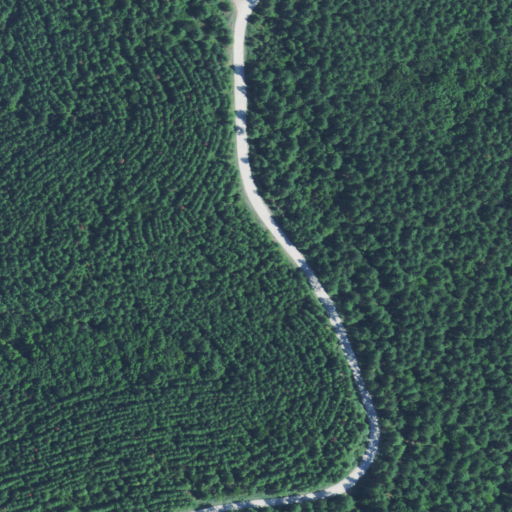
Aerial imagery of mountain in Oklahoma named West Government Mountain containing evergreen forest, mixed forest, and open development